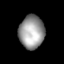
Tissue: lung
Cell type: Epithelial cells
Senescence score: 0.2205
Nuclear area (px): 821
Mean DAPI intensity: 153.649